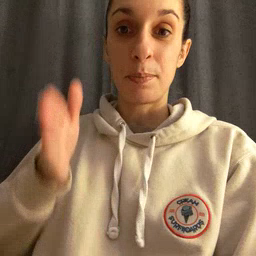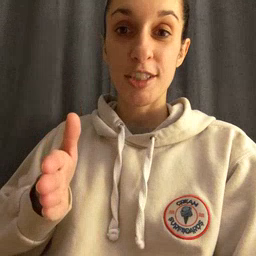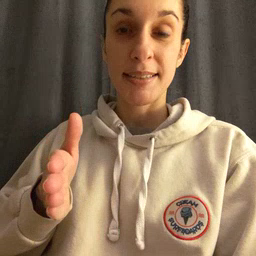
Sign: person